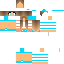
A female human skin with pale skin, wearing brown long hair dressed in a blue hoodie and brown pants, featuring a closed mouth.